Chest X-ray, PA view. Patient: 42 years old, sex F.
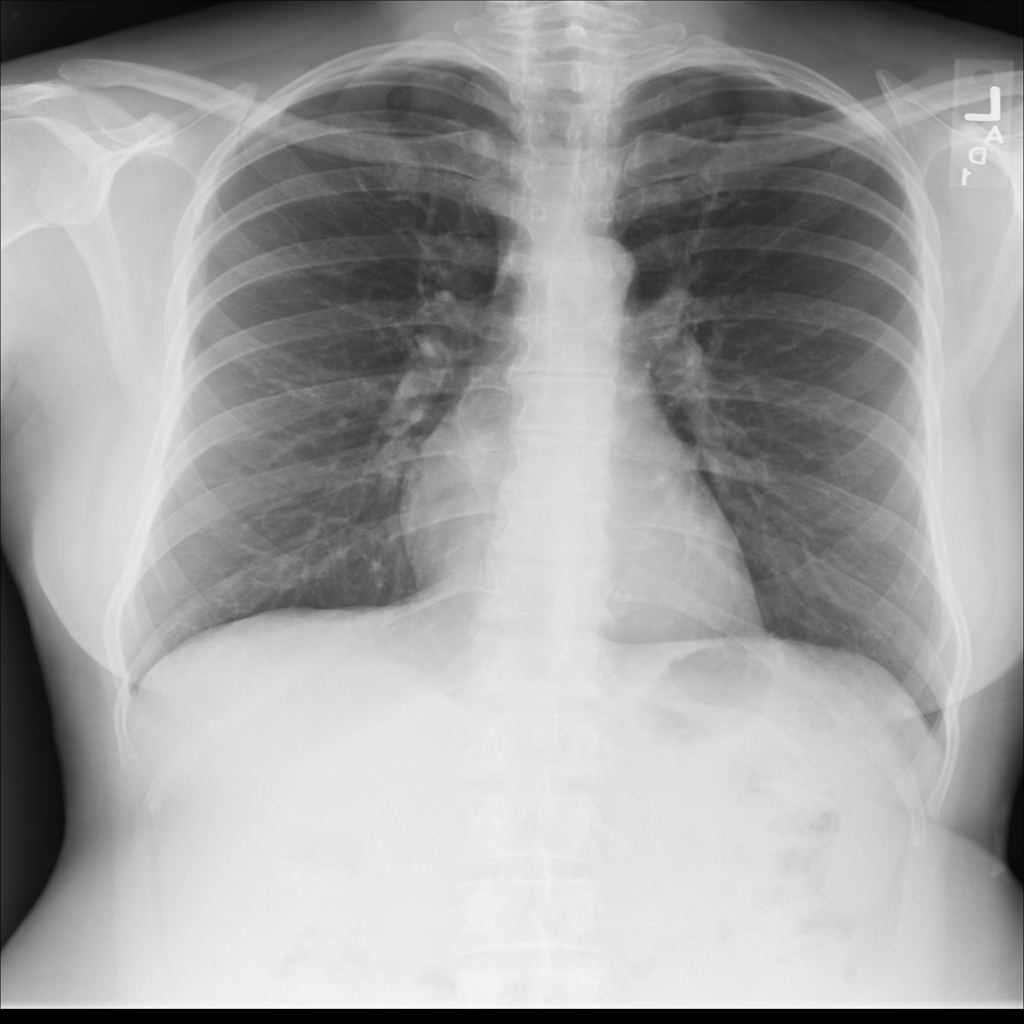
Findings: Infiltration